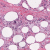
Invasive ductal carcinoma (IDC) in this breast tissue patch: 0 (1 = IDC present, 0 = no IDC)